Question: How can I build Git 2.4.5 for Windows 7 x64? I downloaded zip-file of code sources and extracted it. If I try to build these sources through 'nmake' utility of MS Visual Studio 2013, then I get an error:

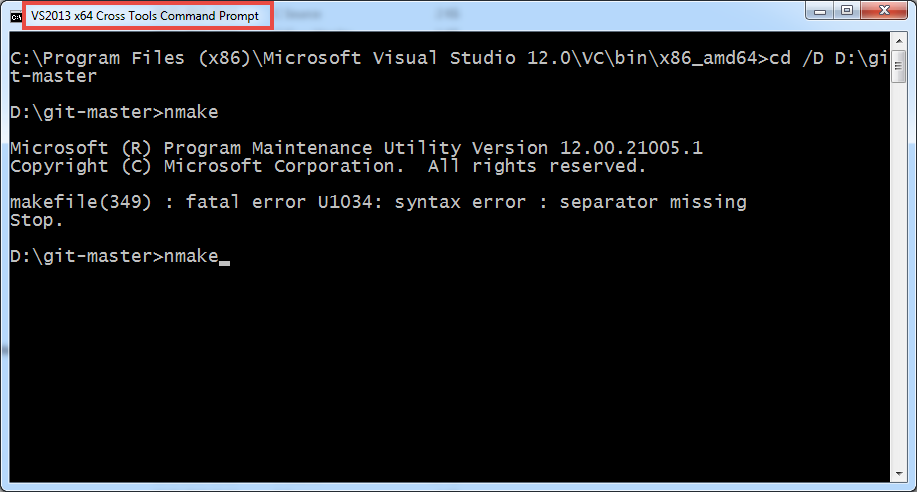
Answer: Do you actually want to Git, or simply to have a newer version than the official 1.9.5 that's currently available via git-scm.com?
The <URL> for some time, the latest of which at the time of writing is a preview based on Git 2.4.5.
If you truly want to build it yourself, I strongly recommend using the sources from this project since it will eventually be the source of stable releases and it contains "Windows-specific patches". <URL> is probably your best guide.